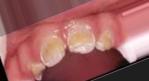
Condition: Caries